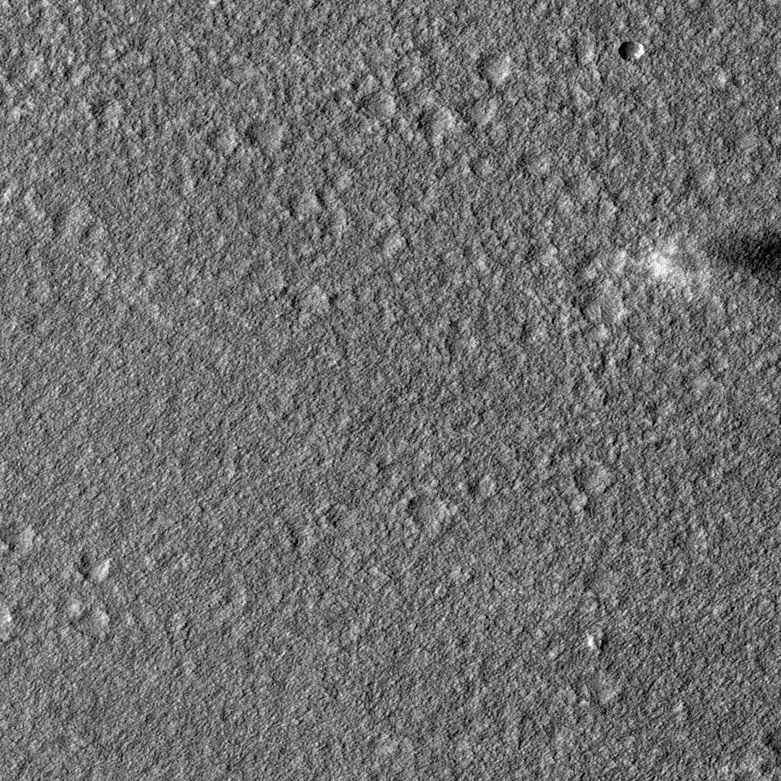
Label: dustdevil